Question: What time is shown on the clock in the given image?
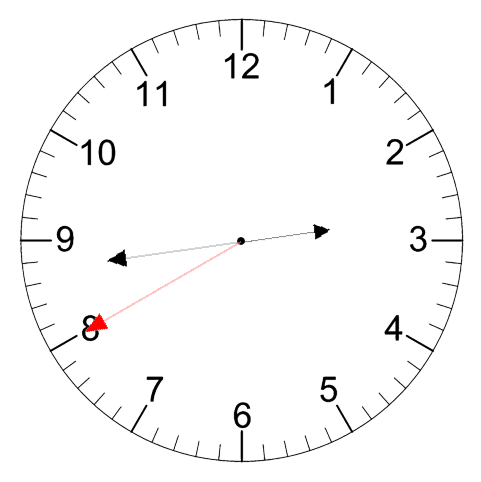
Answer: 02:43:40